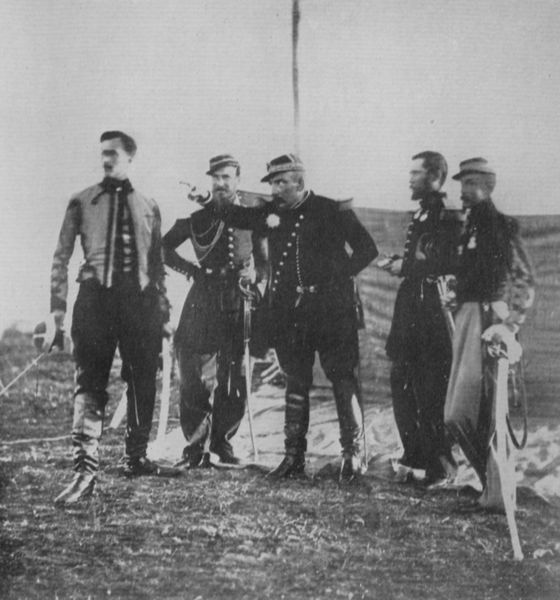
Titel: General Bosquet und Gefolge
Künstler: Roger Fenton
Standort: USA
Institution: Sammlung Gernsheim
Schlagwörter: dunkel, gruppe, himmel, kampf, mann, schatten, weiß, landschaft, ufer, frankreich, geste, grau, hintergrund, hut, hüte, licht, männer, schwarz, zeichen, blick, gras, gürtel, rasen, tuch, wiese, gesellschaft, rock, anzug, bart, bärte, hose, jacke, kappe, kappen, mütze, mützen, schnurrbart, arm, blicke, stehen, bildnis, blicken, fünf, gruppenbildnis, porträt, erde, feld, gräser, hügel, sonne, boden, schnüre, stehend, knopf, wald, deutschland, schiff, strand, hosen, krieg, schlacht, soldaten, schnäuzer, zeigefinger, deutsch, zeigen, knöpfe, knopfleiste, weste, foto, fotografie, photographie, links, schwarzweiss, militär, schwert, säbel, uniform, uniformen, waffen, brille, jacken, soldat, waffe, abzeichen, degen, manschetten, orden, stiefel, gruppenbild, anführer, armee, photo, gestus, blickrichtung, soladt, ausgestreckt, gewehr, leder, knöpf, film, general, richtung, fingerzeig, stellung, kapitän, matrosen, usa, stange, sebel, deuten, gewehre, erinnerung, fotographie, gruß, deiktische, generäle, preußen, schlachtfeld, zelt, steifel, oberst, schnurrbärte, gefecht, lager, hinweis, fahnenstange, seeleute, gruppenfoto, weisen, lederstiefel, bürgerkrieg, milität, feldheer, befehl, weisung, kriegsfotografie, kommando, landgang, stirfel, söbel, tschakos, uniformmützen, zelttuch, hutmütze